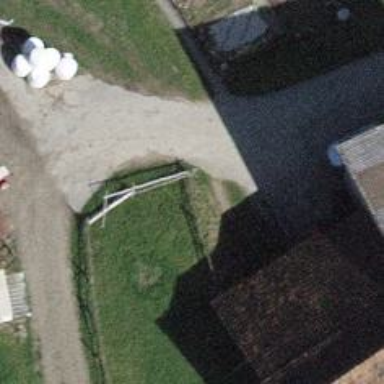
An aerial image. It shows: Farm.